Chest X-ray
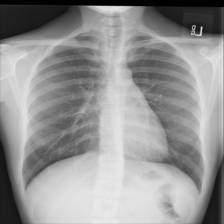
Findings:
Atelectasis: negative
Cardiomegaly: negative
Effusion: negative
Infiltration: negative
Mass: negative
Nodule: negative
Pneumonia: negative
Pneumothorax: negative
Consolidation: negative
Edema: negative
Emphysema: negative
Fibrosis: negative
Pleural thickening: negative
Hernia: negative